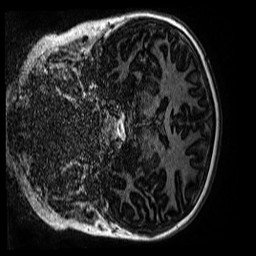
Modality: MP2RAGE
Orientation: coronal
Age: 11
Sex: male
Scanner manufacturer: siemens
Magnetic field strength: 3 T
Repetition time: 4 s
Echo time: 0.00299 s